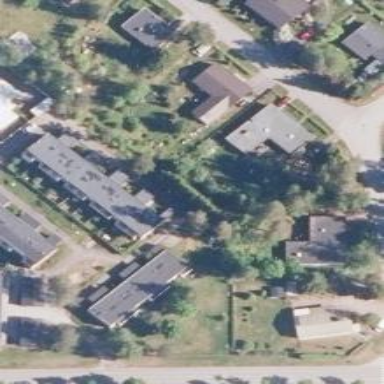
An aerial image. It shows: Terrace building.